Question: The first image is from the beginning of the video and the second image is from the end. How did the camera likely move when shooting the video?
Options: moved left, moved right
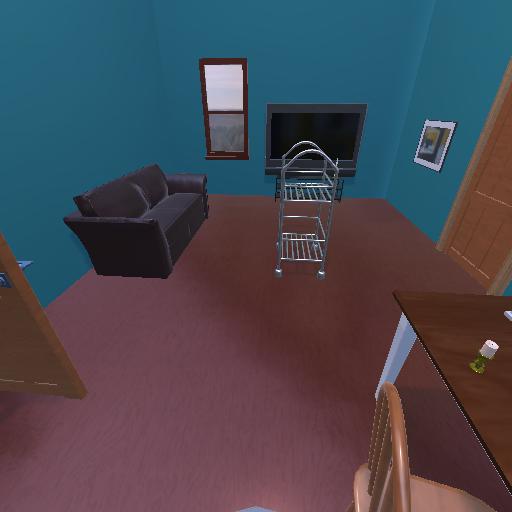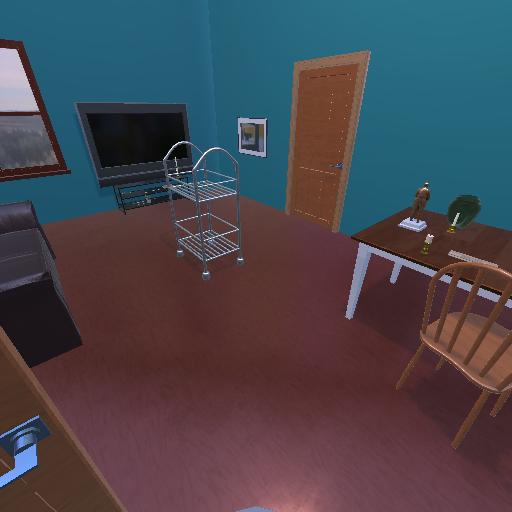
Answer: moved left